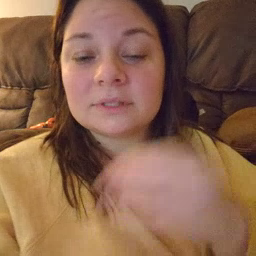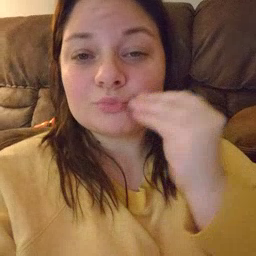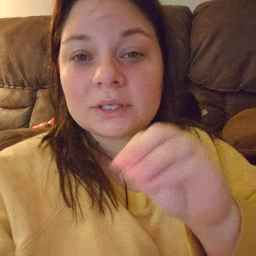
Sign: kiss